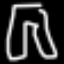
Label: pants